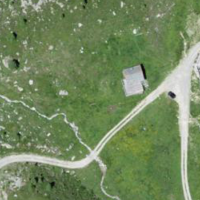
EUNIS habitat code: 26
Species observed at this site:
Gentianella campestris